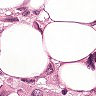
Metastatic tissue present: yes